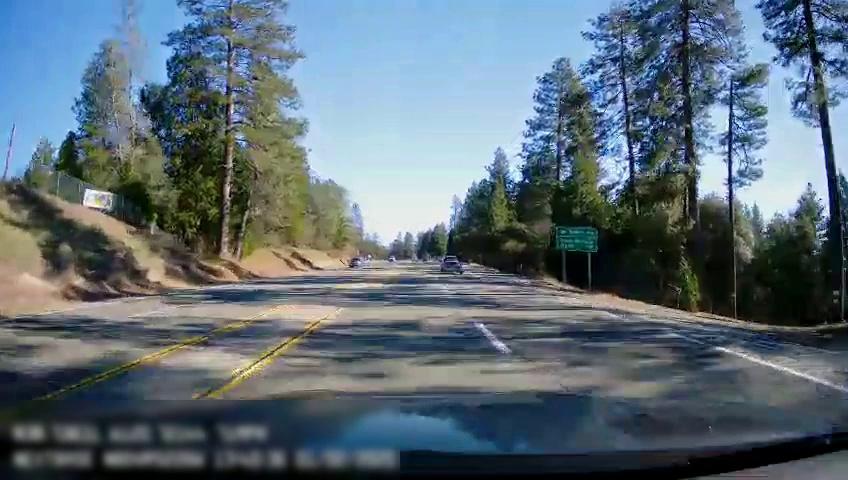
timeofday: Day
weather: Sunny
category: Drivable Space
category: Vehicles | SUV
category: Vehicles | SUV
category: Vehicles | Other LV
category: Lanes | Opposite Lane
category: Lanes | Opposite Lane
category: Lanes | Current Lane
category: Lanes | Alternate Lane
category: Lanes | Current Lane
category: Lanes | Alternate Lane
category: Lanes | Opposite Lane
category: Lanes | Opposite Lane
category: Traffic | Signs